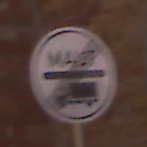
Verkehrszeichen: EndeMautpflicht
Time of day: MorningAfternoon
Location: Outdoor (Urban)
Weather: Clear
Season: NotSpecified
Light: Natural